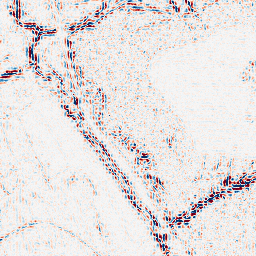
Category: wavelet
Decomposition family: wavelet_biorthogonal
Decomposition parameters: wavelet: bior3.5
level: 2
Upsampling method: cubic_mitchell
Upsampling parameters: scale: 8
Upsampling scale: 8